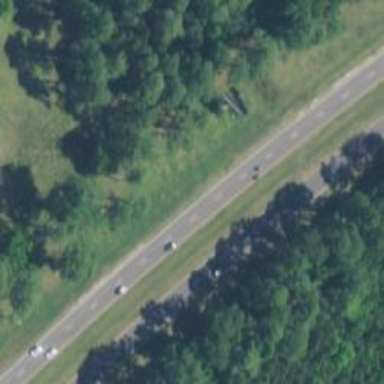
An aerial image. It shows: Trunk highway with expressway features.